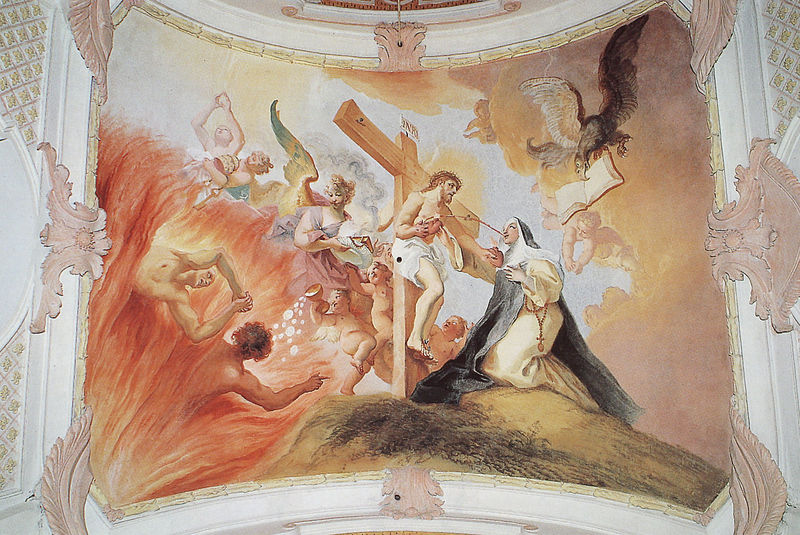
Titel: Deckenfresken der Klosterkirche Fürstenfeld
Künstler: Cosmas Damian Asam
Standort: Fürstenfeldbruck, Kloster Fürstenfeld (EU - D - Bayern)
Schlagwörter: adler, feuer, flügel, gemälde, himmel, mann, vogel, wolken, frau, rot, bild, erde, hügel, kelch, engel, putte, kette, herde, not, stuck, gewölbe, buch, kreuz, flammen, nonne, christus, jesus, kreuzigung, fegefeuer, hölle, fresko, putten, maria, rosenkranz, gekreuzigt, rettung, evangelist, inri, fegfeuer, jesus nonne feuer engel kreuz